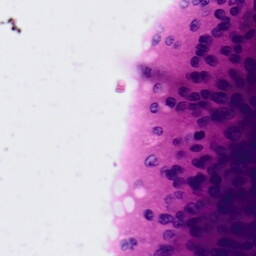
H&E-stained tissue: Colon